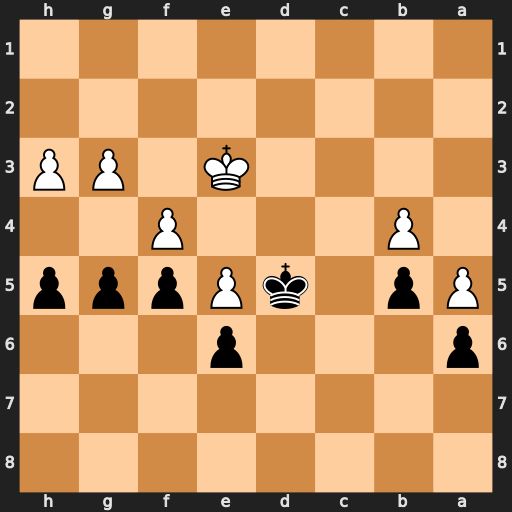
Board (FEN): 8/8/p3p3/Pp1kPppp/1P3P2/4K1PP/8/8
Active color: b
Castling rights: -
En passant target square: -
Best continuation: gxf4+ Kxf4 Kc4 Kg5 Kxb4